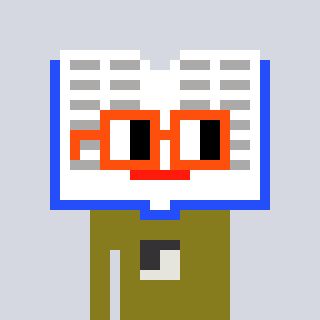
a pixel art character with square orange glasses, a dictionary-shaped head and a gunk-colored body on a cool background